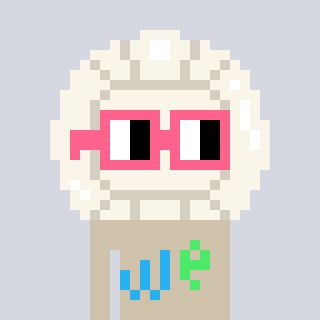
a pixel art character with square pink glasses, a volleyball-shaped head and a bege-colored body on a cool background